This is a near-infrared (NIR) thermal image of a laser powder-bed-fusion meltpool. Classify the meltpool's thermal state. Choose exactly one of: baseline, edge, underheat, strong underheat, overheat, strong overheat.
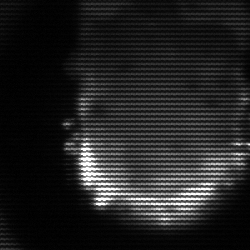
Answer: baseline